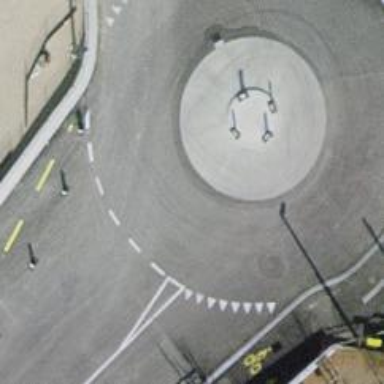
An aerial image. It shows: Roundabout at tertiary road junction.